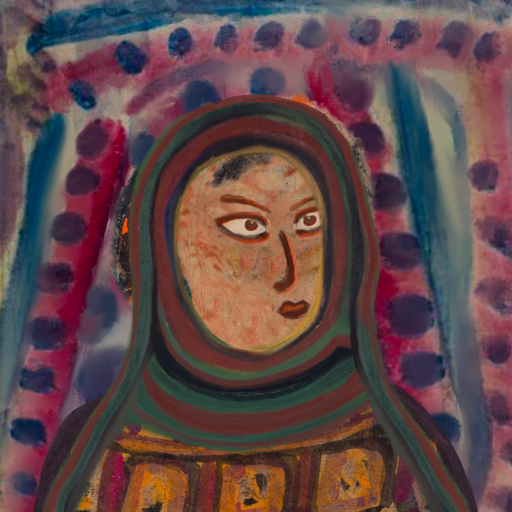
Background: HillGirl, Head And Neck Side: Orphan, Face Side: Roy_Bahadur, Bust: Doll, Hair Side: Childish, Head Accessory: After_Raid_Scarf, Second Necklace: Blank, Necklace: Blank, Baby: Blank